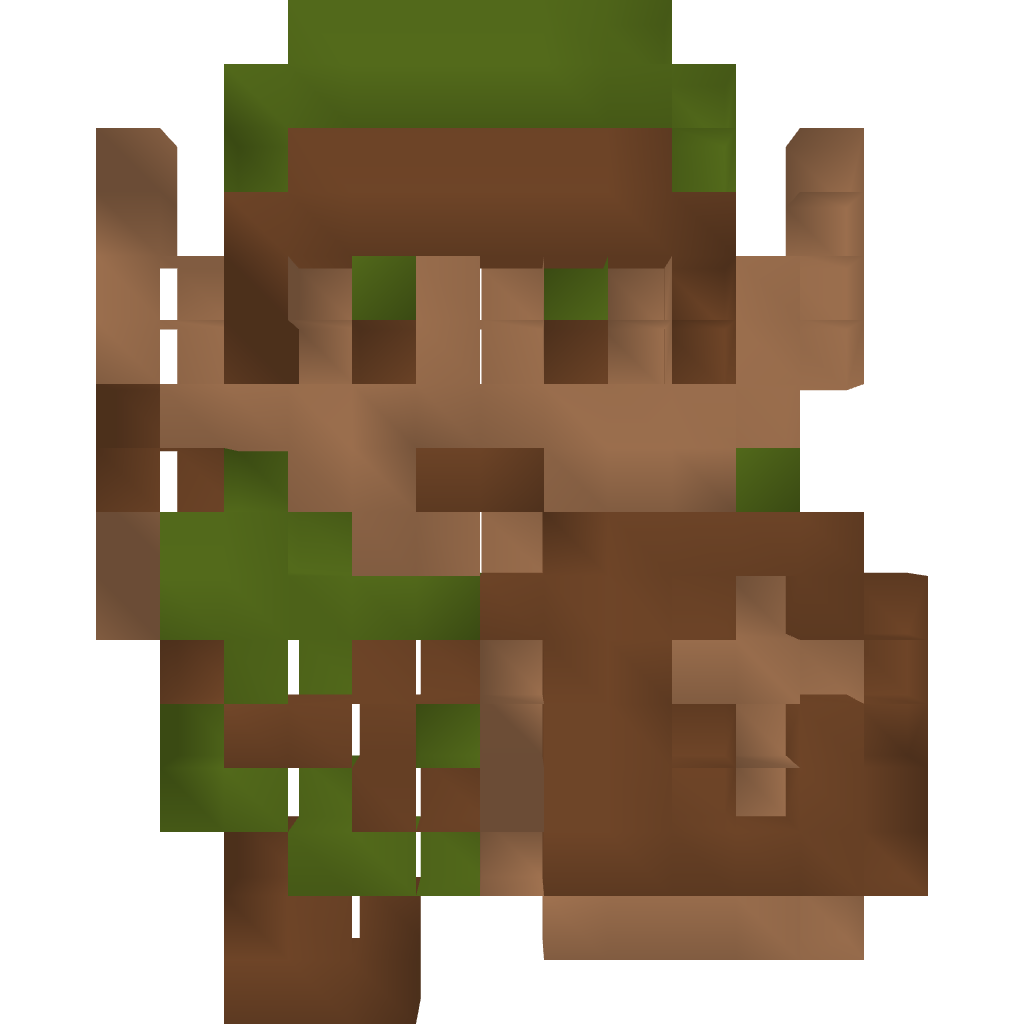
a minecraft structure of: Link 8-Bit Style